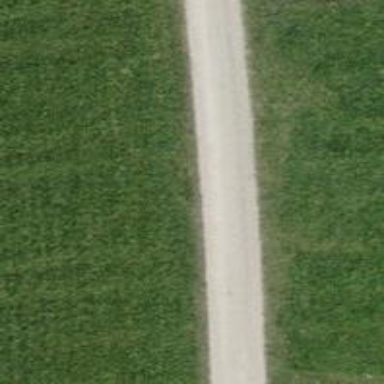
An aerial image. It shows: Track with compacted grade2 surface.